Interaction volume radius: 10 \u00c5
Interaction volume height: 20 \u00c5
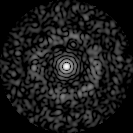
Disorder parameter: 0.843